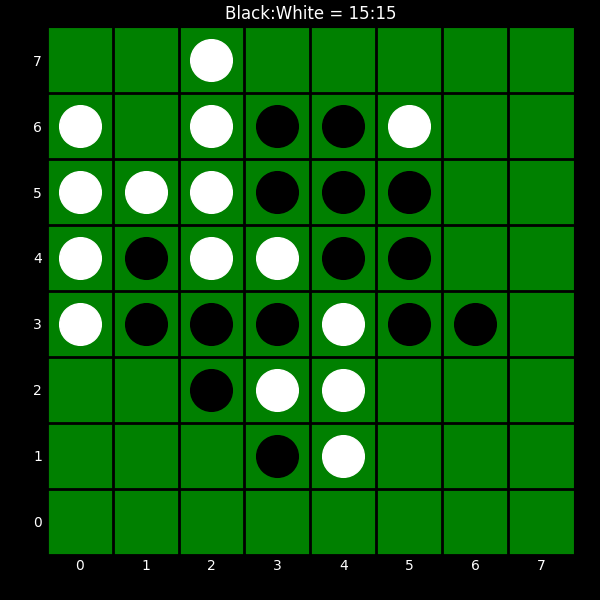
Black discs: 15
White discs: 15